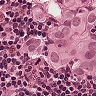
Metastatic tissue present: yes